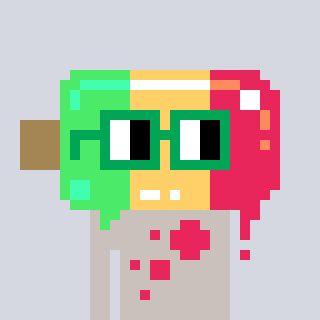
a pixel art character with square green glasses, a icepop-shaped head and a foggrey-colored body on a cool background